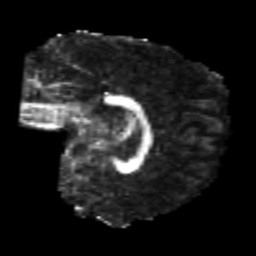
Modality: FA
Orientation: sagittal
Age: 22
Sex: female
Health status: healthy
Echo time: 0.074 s